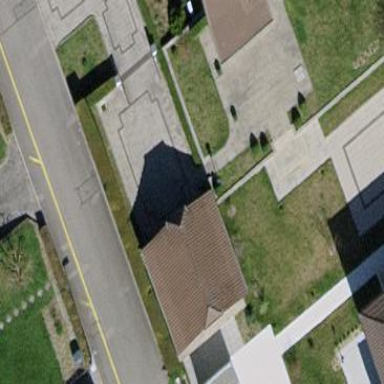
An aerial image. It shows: Group of garages.